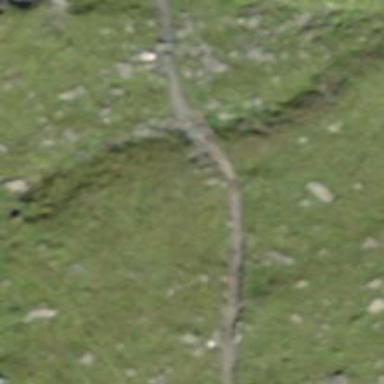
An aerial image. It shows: Path with ground surface. The track type is grade 5.